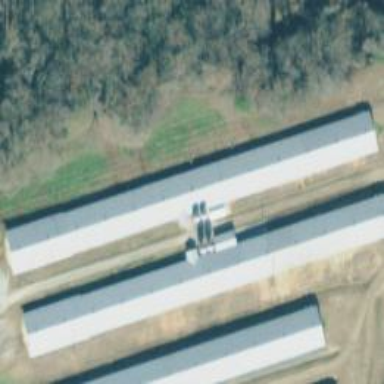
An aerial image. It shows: Poultry house.